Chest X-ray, AP view. Patient: 42 years old, sex F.
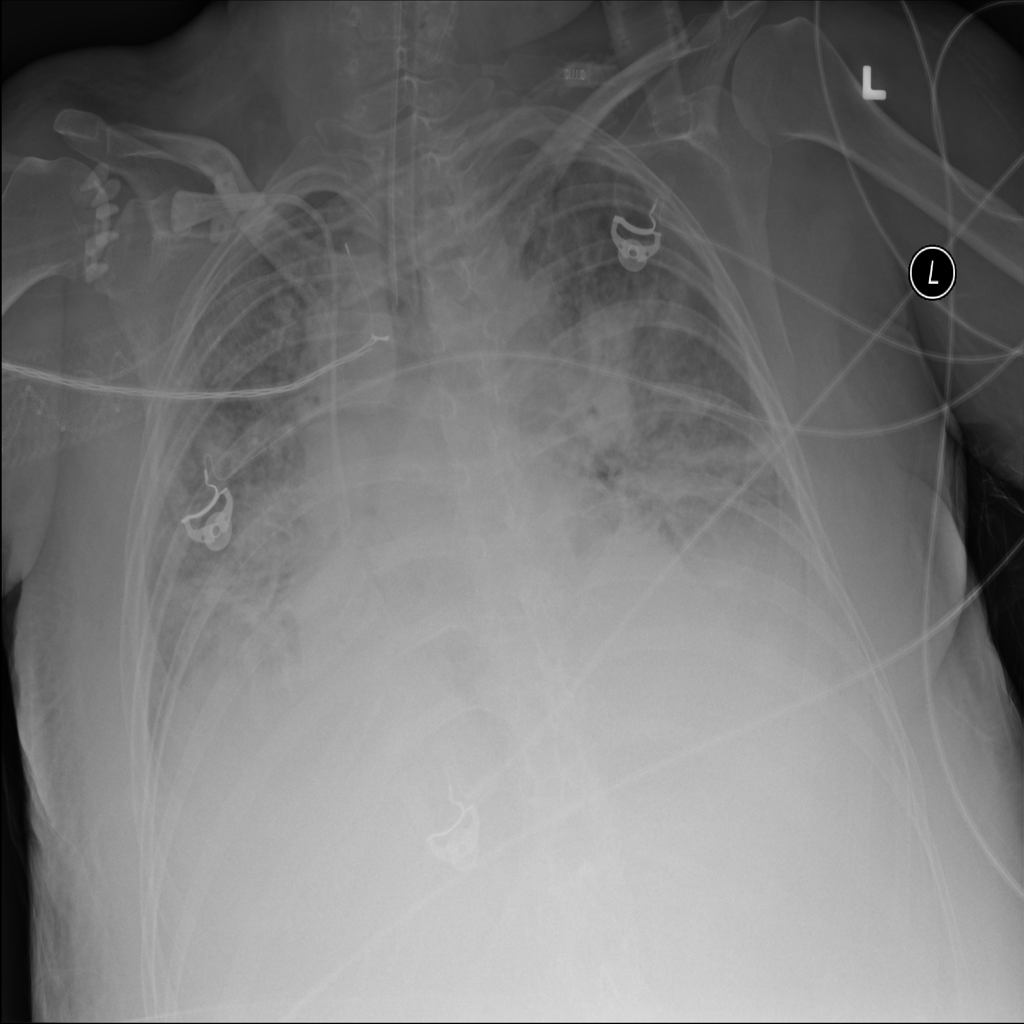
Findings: Infiltration